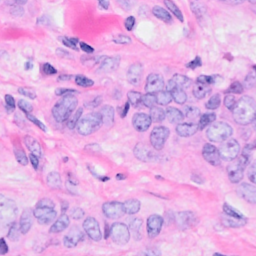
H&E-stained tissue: Breast